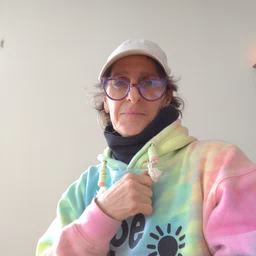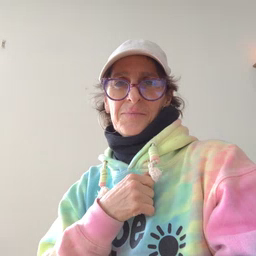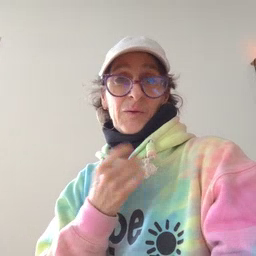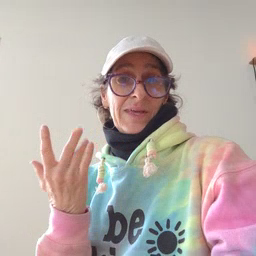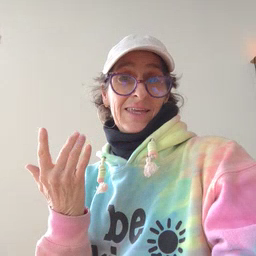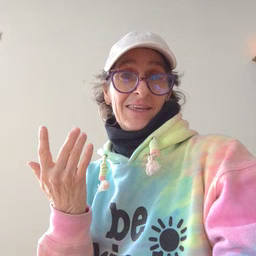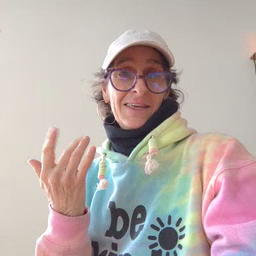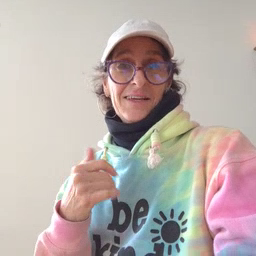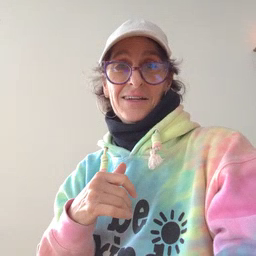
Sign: wait